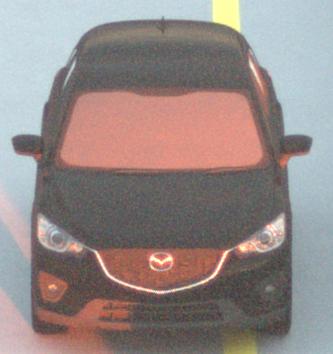
Make: Mazda
Model: CX-5 2.0 SKYACTIV-G 160
Detailed model: CX-5 (GH)
Model produced from: 2012/04
Model produced until: 2015/02
Doors: 5
Color: black
Road condition: dry road
Daytime: sunrise or sunset
Contrast: medium contrast